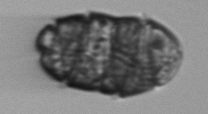
Label: Margalefidinium